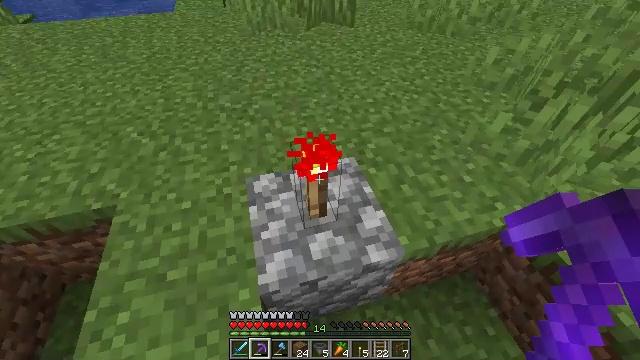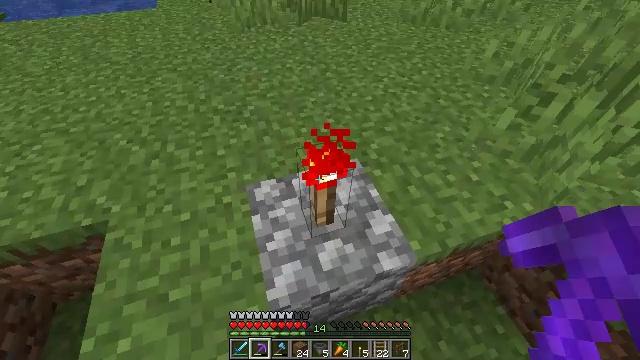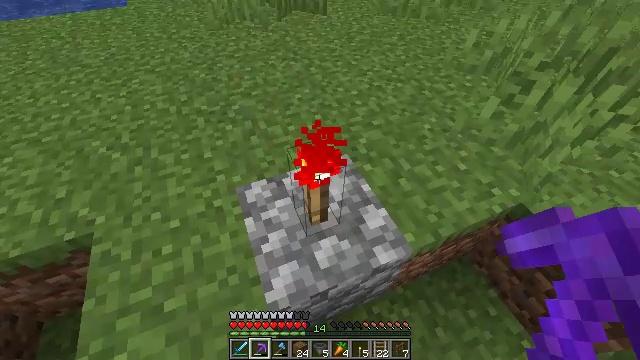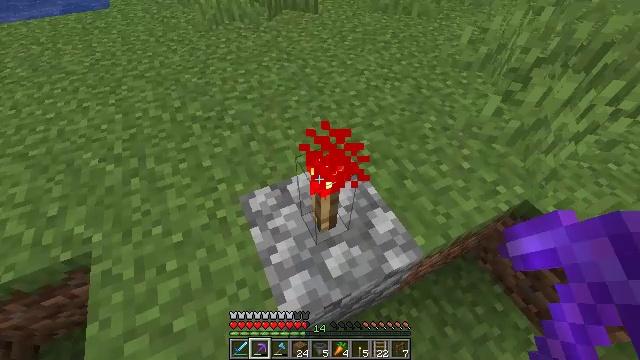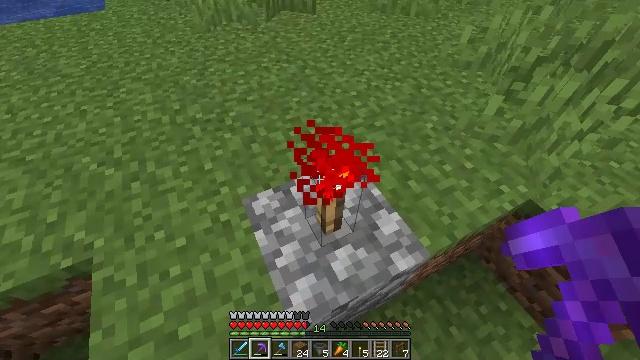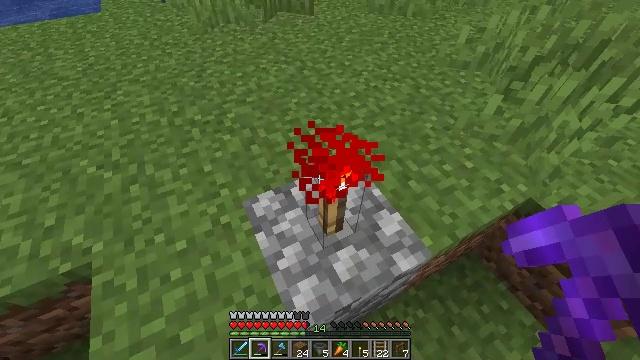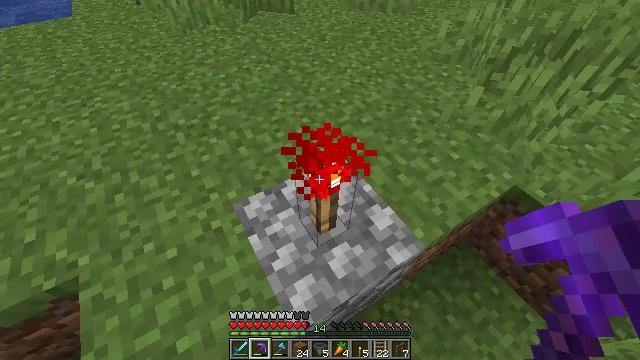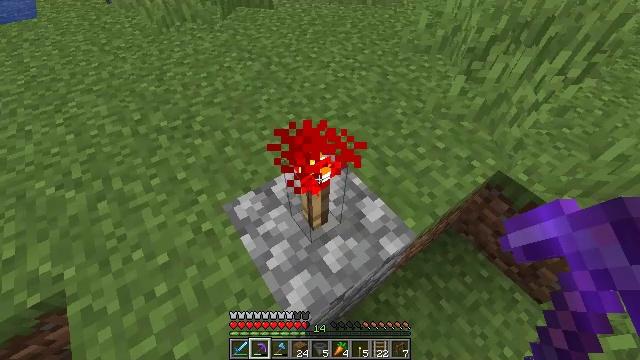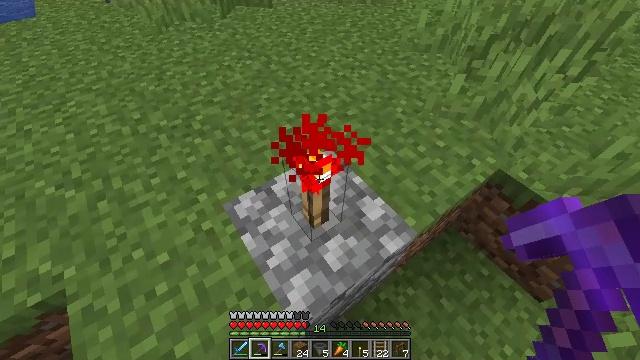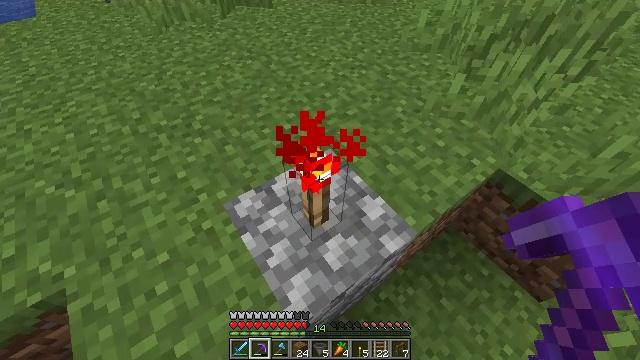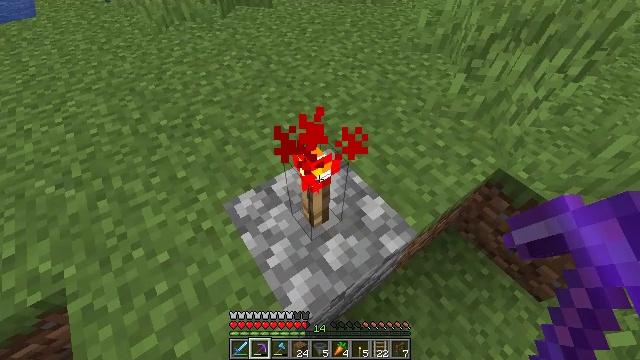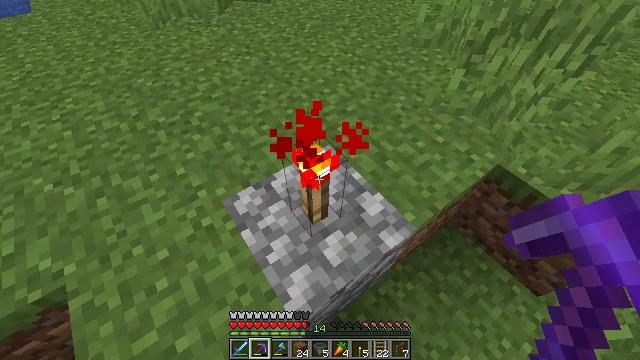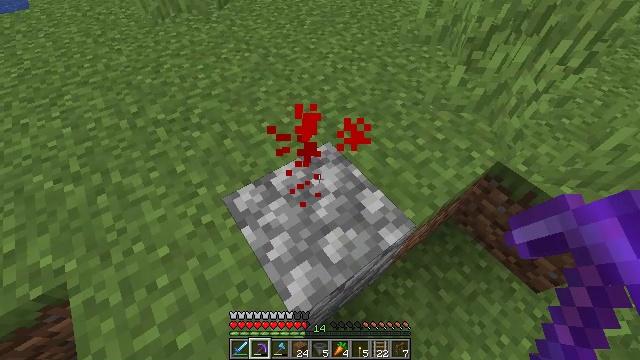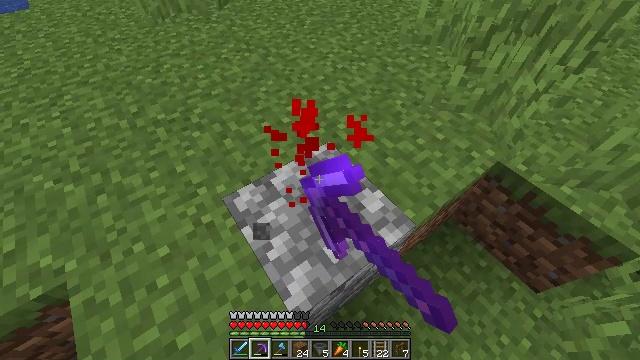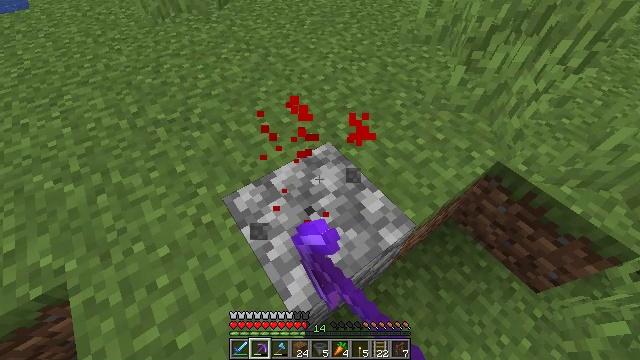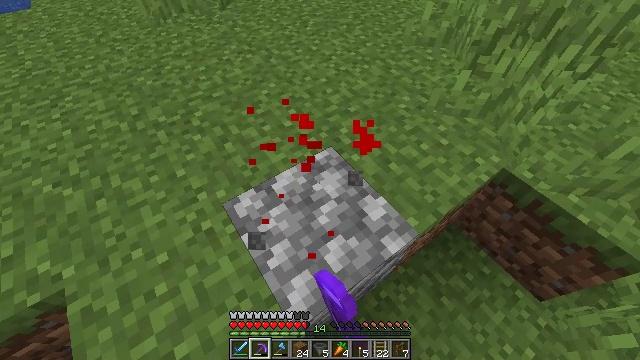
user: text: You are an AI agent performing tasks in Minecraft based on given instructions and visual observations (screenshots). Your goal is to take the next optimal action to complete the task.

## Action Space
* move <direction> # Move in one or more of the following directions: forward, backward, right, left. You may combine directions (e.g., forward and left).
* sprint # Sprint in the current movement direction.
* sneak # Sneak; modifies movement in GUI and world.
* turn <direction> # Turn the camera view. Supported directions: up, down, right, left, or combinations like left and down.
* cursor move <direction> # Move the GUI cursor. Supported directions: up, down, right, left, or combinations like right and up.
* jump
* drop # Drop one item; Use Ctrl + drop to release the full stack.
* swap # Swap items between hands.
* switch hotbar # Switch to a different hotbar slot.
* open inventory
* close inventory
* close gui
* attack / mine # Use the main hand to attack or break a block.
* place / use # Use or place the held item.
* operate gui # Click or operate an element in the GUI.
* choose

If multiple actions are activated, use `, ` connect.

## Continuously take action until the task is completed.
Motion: motion action
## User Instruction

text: Attack the redstone torch to break it.
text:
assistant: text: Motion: turn right
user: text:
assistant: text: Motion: turn right and down
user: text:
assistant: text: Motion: turn right
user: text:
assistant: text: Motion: no_op
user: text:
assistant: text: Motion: no_op
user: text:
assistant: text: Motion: turn right
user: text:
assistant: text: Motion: turn right
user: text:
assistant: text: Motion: no_op
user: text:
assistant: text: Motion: no_op
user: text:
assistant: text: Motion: no_op
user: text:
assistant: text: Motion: no_op
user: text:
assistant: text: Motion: attack / mine
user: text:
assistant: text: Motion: attack / mine
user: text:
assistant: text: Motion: attack / mine
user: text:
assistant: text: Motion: move forward
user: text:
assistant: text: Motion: move forward, turn left
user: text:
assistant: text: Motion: move forward, turn left and up
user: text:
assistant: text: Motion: move forward, turn left and up
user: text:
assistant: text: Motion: move forward, turn left and up
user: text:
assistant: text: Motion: move forward, turn left and up
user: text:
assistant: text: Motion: move forward, sprint, turn left and up
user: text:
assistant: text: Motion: move forward, sprint, turn left and up
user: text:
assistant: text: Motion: move forward, sprint, turn left and up
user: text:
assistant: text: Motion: move forward, sprint
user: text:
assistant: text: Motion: move forward
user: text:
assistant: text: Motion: move forward
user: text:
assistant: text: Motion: move forward
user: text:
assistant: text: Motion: move forward
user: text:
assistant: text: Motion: move forward
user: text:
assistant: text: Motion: move forward, turn right